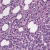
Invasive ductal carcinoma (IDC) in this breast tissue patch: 1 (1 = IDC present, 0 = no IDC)